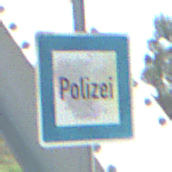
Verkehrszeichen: Polizei
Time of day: MorningAfternoon
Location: Outdoor (Special)
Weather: Clear
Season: NotSpecified
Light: Natural